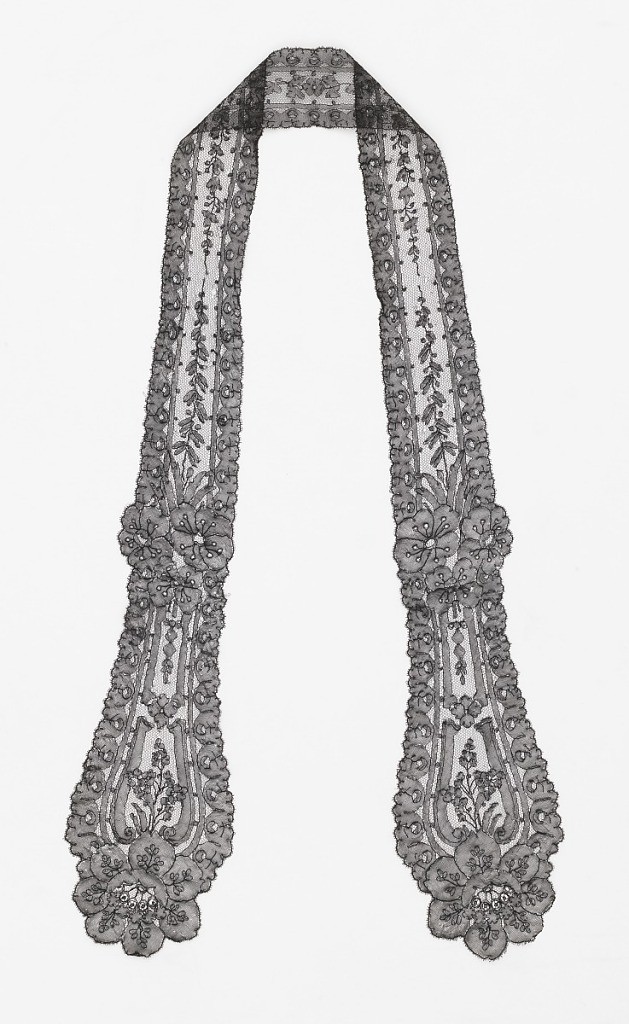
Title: Tie
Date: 19th century
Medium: silk Technique: bobbin lace, Chantilly style
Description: Black silk tie with narrow neck section and wider oval motifs. Design of flowers and stems with leaves within conventionalized border.